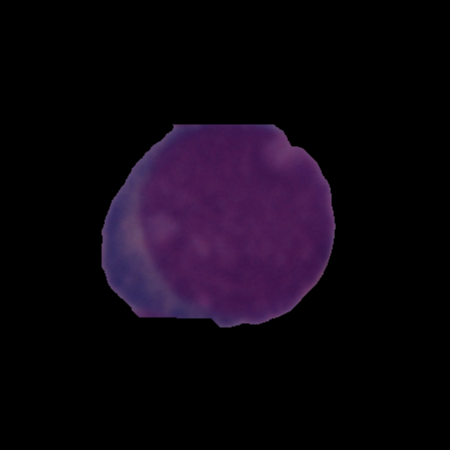
Label: cancer